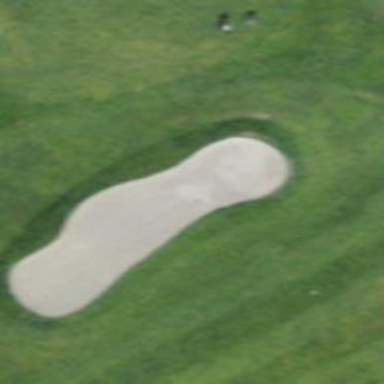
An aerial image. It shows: Bunker on golf course.